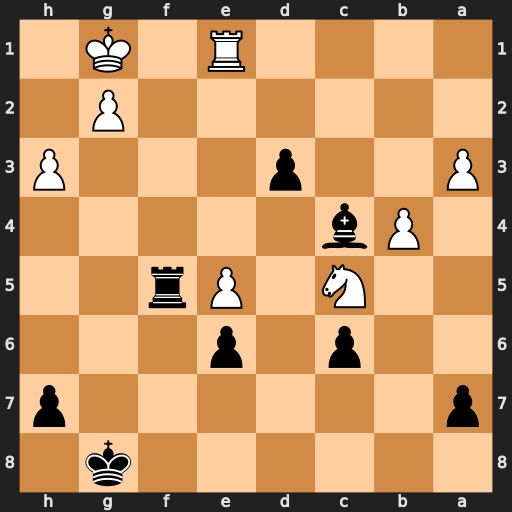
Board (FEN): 6k1/p6p/2p1p3/2N1Pr2/1Pb5/P2p3P/6P1/4R1K1
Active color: b
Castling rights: -
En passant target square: -
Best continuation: d2 Rd1 Rf1+ Rxf1 Bxf1